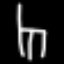
Label: chair